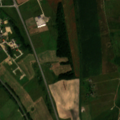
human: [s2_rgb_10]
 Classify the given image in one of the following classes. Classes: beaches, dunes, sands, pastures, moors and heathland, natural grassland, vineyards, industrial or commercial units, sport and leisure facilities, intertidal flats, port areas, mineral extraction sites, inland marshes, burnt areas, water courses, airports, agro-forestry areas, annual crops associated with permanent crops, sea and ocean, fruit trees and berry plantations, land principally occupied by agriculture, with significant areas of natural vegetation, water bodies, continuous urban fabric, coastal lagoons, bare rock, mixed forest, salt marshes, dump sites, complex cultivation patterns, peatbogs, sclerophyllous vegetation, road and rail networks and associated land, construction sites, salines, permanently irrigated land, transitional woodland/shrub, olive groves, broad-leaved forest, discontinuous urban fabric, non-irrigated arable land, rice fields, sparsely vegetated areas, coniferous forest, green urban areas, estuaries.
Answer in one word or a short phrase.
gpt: discontinuous urban fabric, non-irrigated arable land, pastures, complex cultivation patterns, land principally occupied by agriculture, with significant areas of natural vegetation